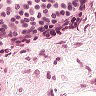
Metastatic tissue present: no